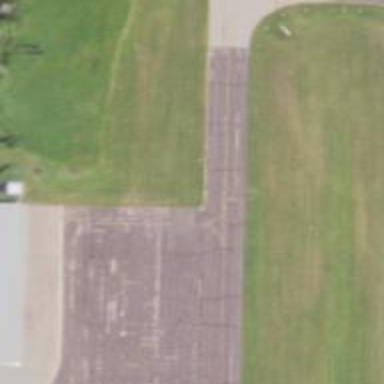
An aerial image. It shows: Image of taxiway at airport.